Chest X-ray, PA view. Patient: 73 years old, sex M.
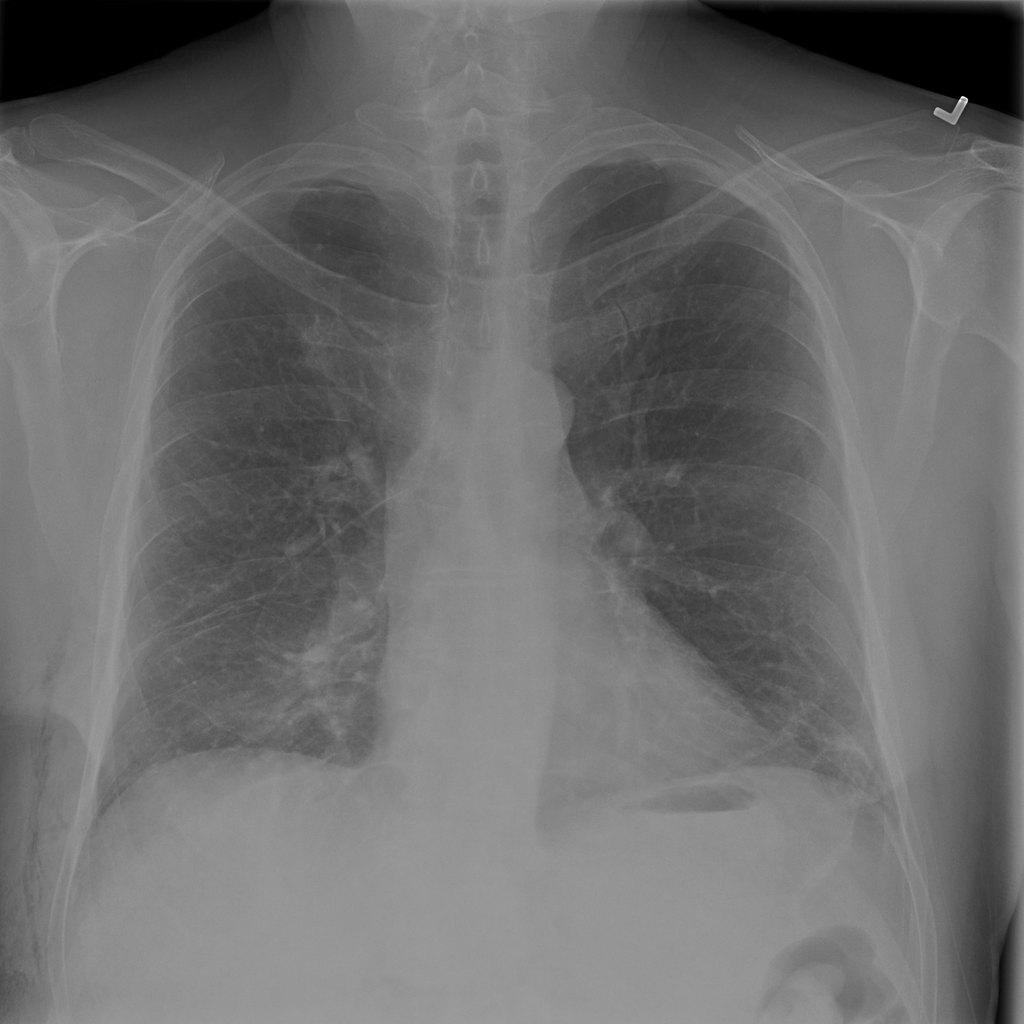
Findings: Effusion, Emphysema